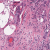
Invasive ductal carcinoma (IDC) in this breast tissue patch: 1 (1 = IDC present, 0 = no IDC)